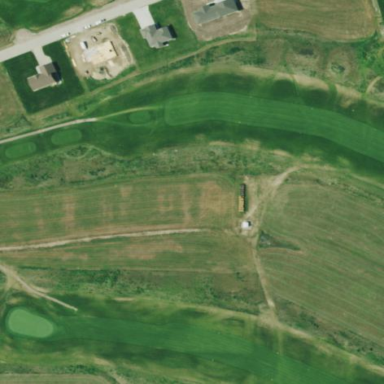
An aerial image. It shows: Rough grassy area used for golf.